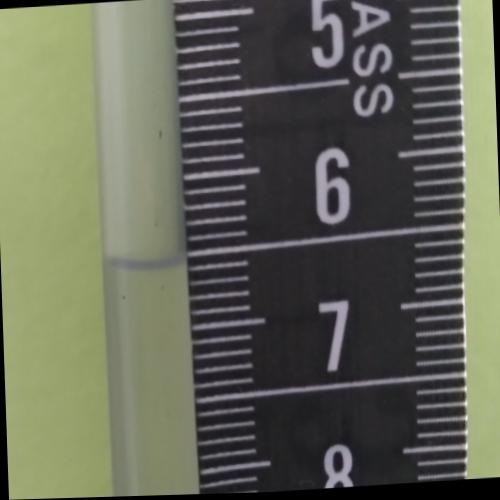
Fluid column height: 6.5 cm